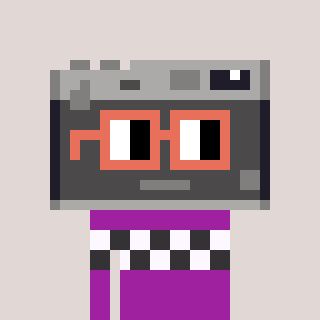
a pixel art character with square orange glasses, a camera-shaped head and a magenta-colored body on a warm background